Question: i wanted to set the background color to transparent to my input when the browser autocomplete my form, currently looks like the image added, anyone know how to accomplish this?
I've tried this but it set to white and the borders are style with the yellow default, i want the color for the text to be white too.
'''
input:-webkit-autofill {
-webkit-box-shadow: 0 0 0px 1000px white inset;
}
'''
This is how it looks:

Thanks in advance :)
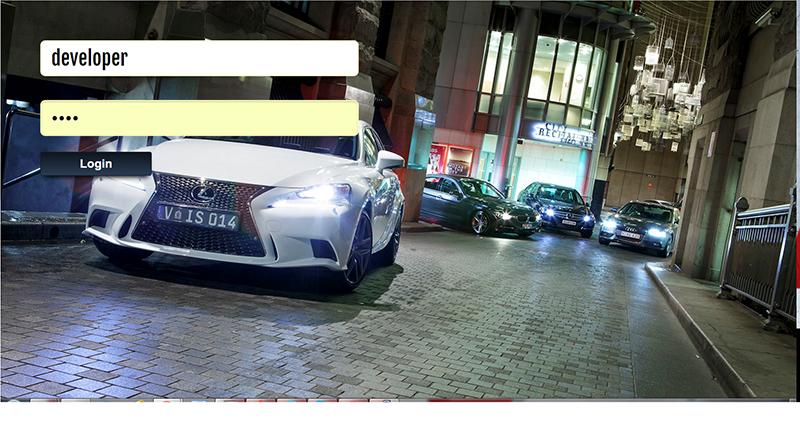
Answer: Finally i get the result with this piece of code:
'''
input:-webkit-autofill,
input:-webkit-autofill:hover,
input:-webkit-autofill:focus,
input:-webkit-autofill:active {
transition: background-color 5000s ease-in-out 0s;
-webkit-text-fill-color: #fff !important;
}
'''